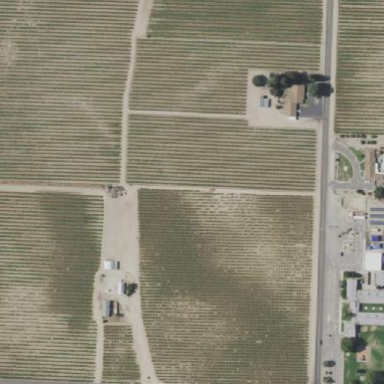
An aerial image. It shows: Beautiful vineyard in the countryside.